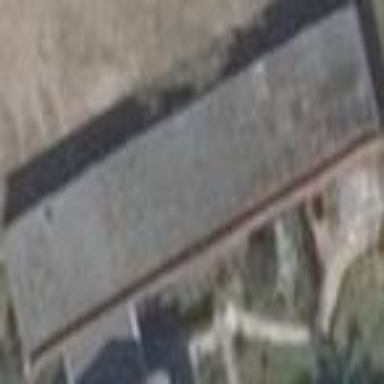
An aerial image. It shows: Group of garages.